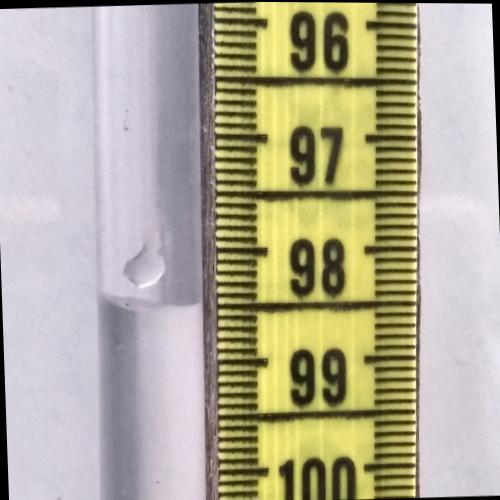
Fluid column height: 98.5 cm